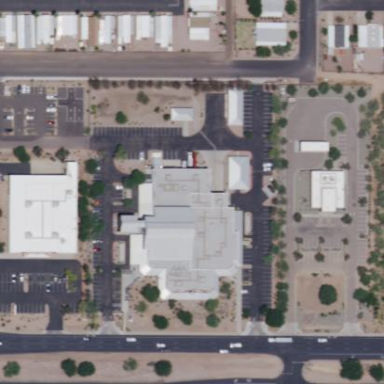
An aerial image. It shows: Building that is motorcycle shop.